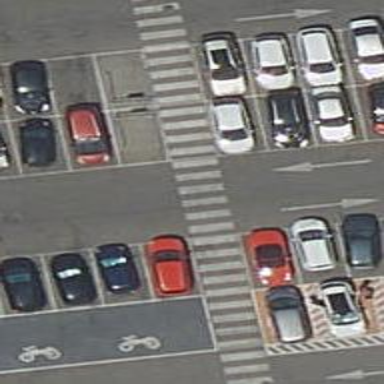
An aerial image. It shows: Marked road crossing.